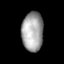
Tissue: skin
Cell type: Epithelial cells
Senescence score: 0.8391
Nuclear area (px): 828
Mean DAPI intensity: 162.169